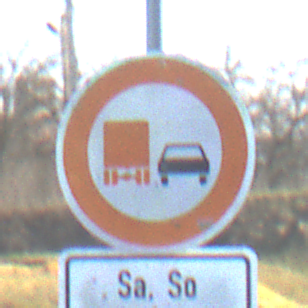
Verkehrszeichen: UeberholverbotKraftfahrzeuge
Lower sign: ZeitangabenMitBeschraenkungAufWochentage9
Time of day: MorningAfternoon
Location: Outdoor (Nature)
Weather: PartlyCloudy
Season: NotSpecified
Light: Natural